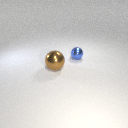
small blue metal sphere to the right of large brown metal sphere